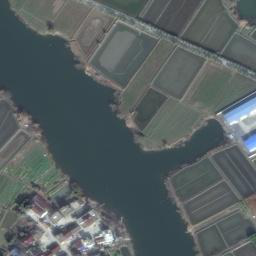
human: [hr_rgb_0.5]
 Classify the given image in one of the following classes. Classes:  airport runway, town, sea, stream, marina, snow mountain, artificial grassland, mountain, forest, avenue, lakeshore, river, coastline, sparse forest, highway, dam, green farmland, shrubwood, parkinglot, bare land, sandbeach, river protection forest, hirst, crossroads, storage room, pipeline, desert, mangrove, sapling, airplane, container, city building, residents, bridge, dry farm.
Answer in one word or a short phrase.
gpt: river